Question: Why IntelliJ recognizes groovy files for Controller and Model as groovy class, but for View - as groovy script?

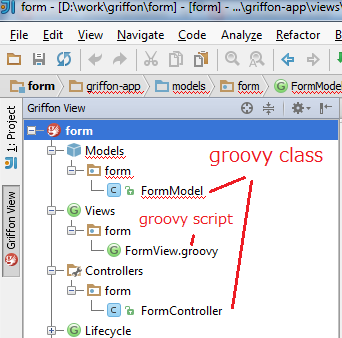
Answer: Because Griffon Views are scripts by default. IDEA is doing the right thing here.